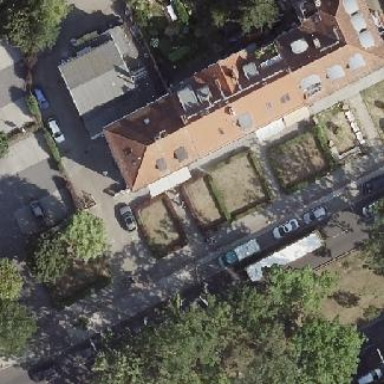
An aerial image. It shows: Hipped roof on apartment building.